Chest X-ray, PA view. Patient: 22 years old, sex M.
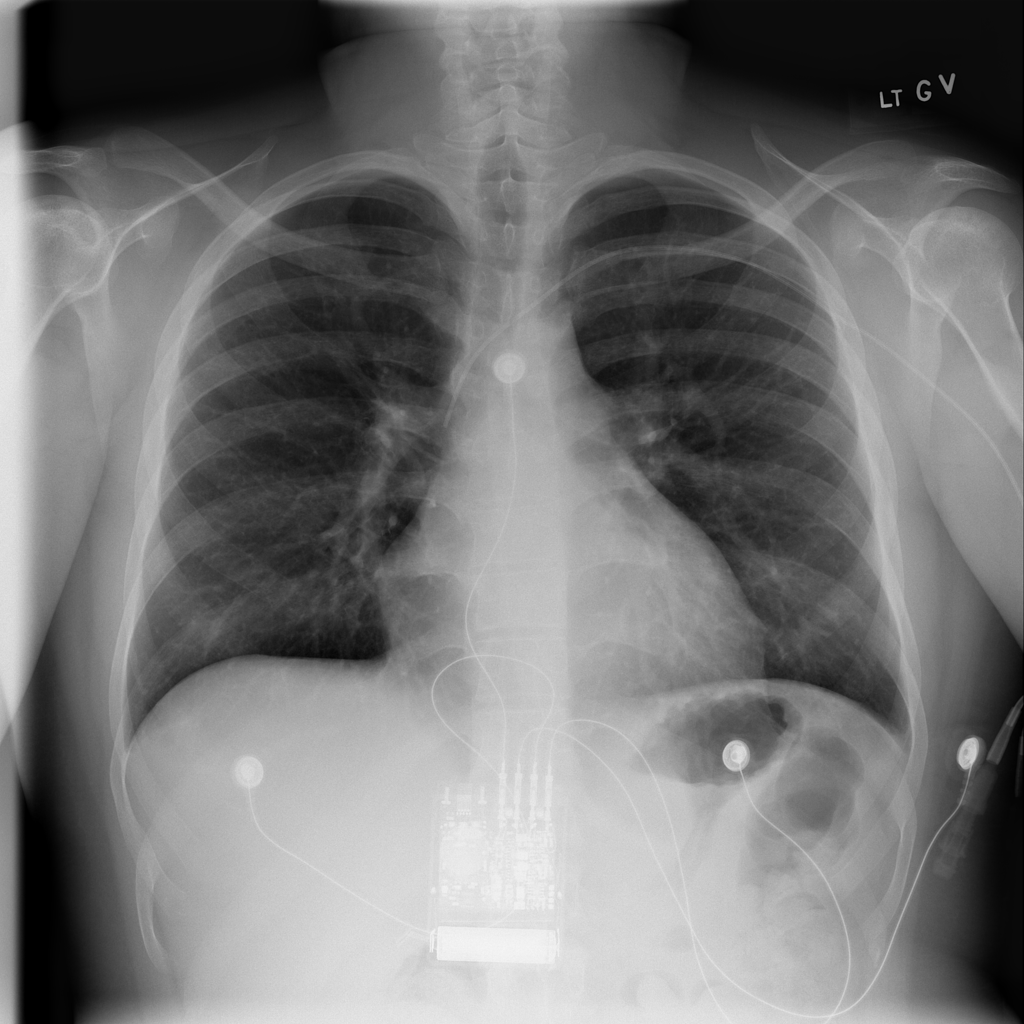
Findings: No Finding